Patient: sex F, age 47
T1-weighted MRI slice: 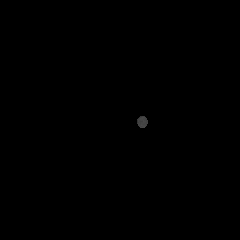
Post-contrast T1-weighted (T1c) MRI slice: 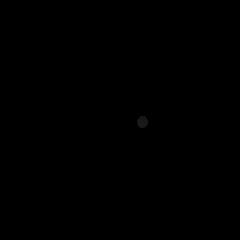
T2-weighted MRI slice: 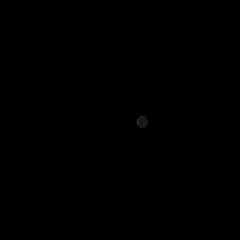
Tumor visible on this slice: no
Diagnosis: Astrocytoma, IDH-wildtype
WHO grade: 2